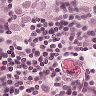
Metastatic tissue present: yes